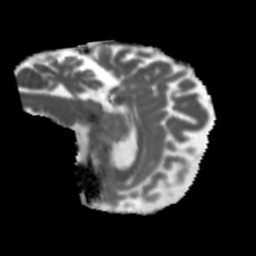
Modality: MD
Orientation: sagittal
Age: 59
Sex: female
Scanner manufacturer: siemens
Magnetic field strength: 3 T
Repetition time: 5.47 s
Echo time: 0.0854 s